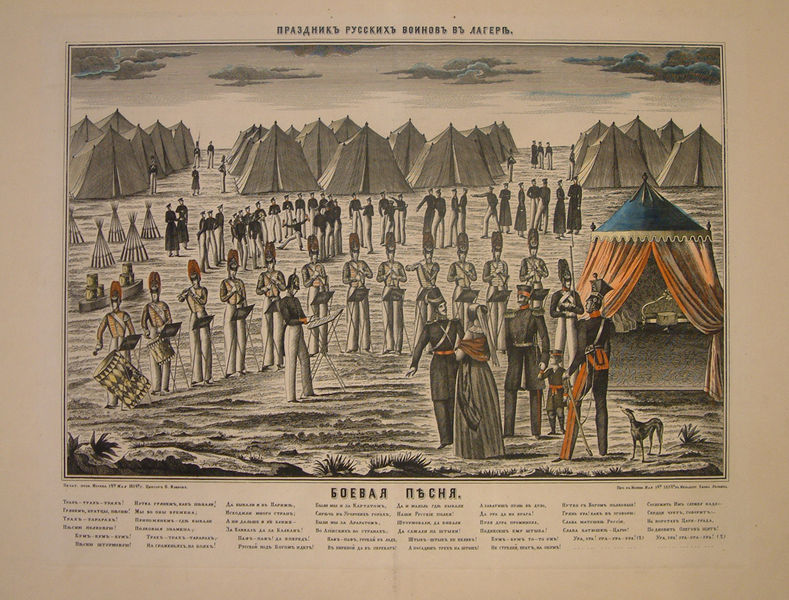
Titel: The Holiday of Russian Soldiers in the Camp, The Holiday of Russian Soldiers in the Camp
Künstler: Efim Yakovlev
Standort: Amherst (Massachusetts, USA)
Institution: Mead Art Museum, Amherst College
Schlagwörter: blue, hat, king, men, military, people, red, soldiers, sword, white, women, black, collar, dress, woman, yellow, bed, print, officers, clouds, frau, man, sky, field, orange, sand, horizon, boy, child, drapes, sash, uniform, drawing, paper, black and white, army, band, dog, drum, hats, illustration, battle, writing, uniforms, mann, parade, procession, music, pants, lines, war, tent, lithograph, flute, instruments, musicians, playing, salute, page, kid, standing, camp, zeichnung, russian, text, krieg, buch, rapier, officer, zelt, queen, pages, rifles, soldaten, farbe, armee, drums, circus, tents, conductor, march, tsar, czar, russland, schlacht, orchestra, jackets, prebattle, authority, sashes, tipis, funny hats, militär, gefescht, gefecht, schlach, 19. jahrundert